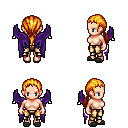
a pixel art fantasy rpg character, female body template, human, light skin, purple wings, gold greaves, light blonde ponytail hairstyle, gray slippers, four views (front, back, left, right), 2x2 character sprite sheet, small pixel art, hard edges, no anti-aliasing